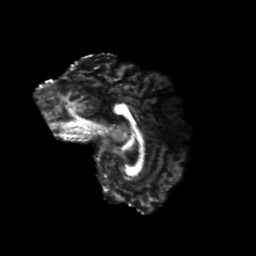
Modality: FA
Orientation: sagittal
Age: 22
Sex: male
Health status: healthy
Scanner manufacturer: philips
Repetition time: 7.393 s
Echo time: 0.08599 s